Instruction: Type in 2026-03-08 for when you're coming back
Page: home
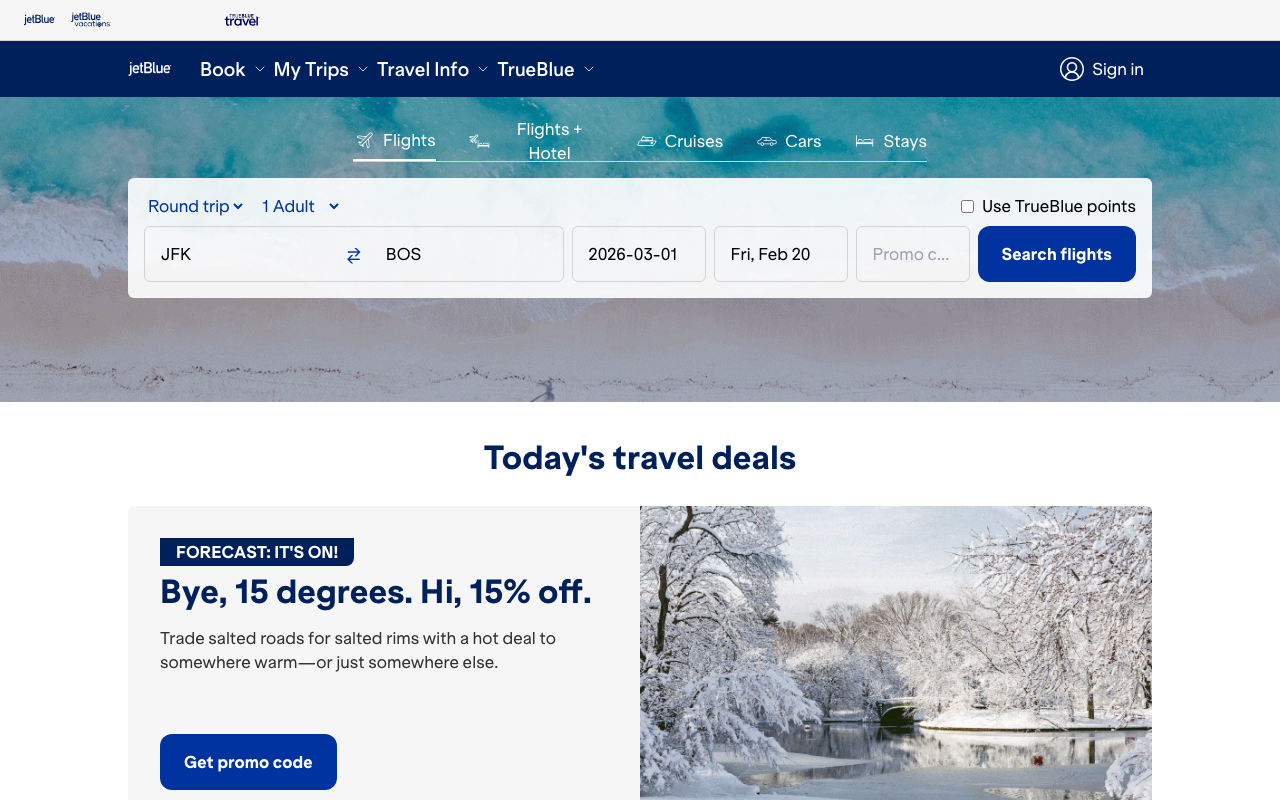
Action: type